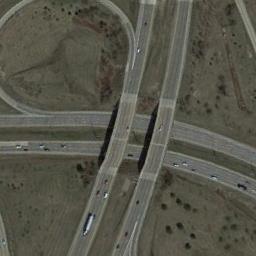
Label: overpass